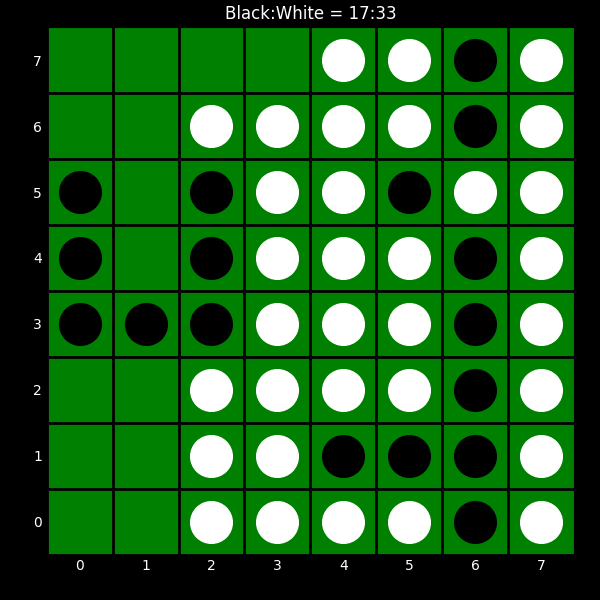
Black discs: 17
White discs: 33